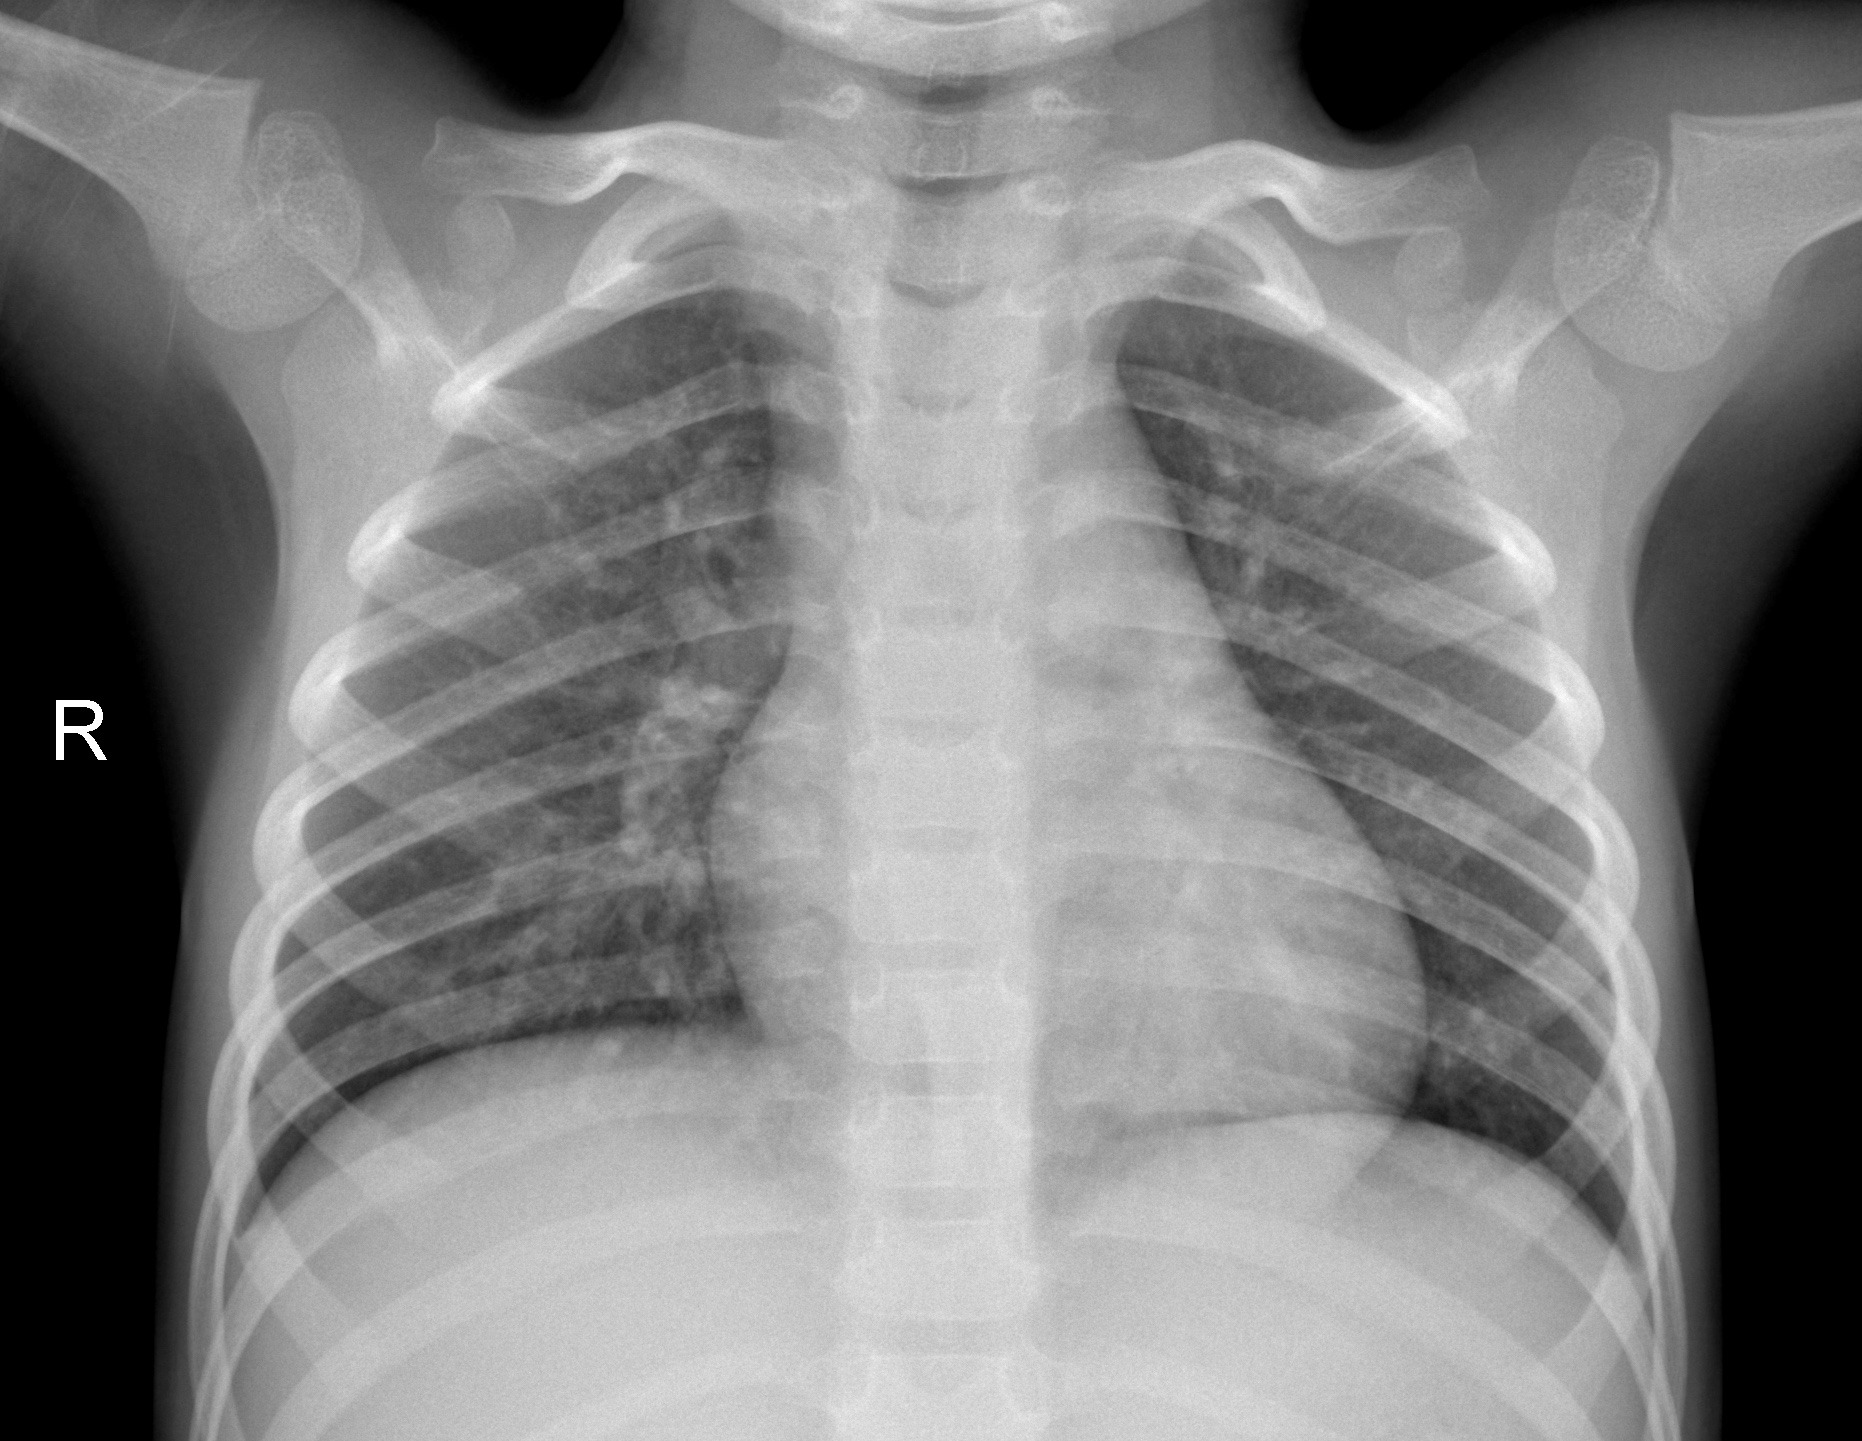
Diagnosis: NORMAL